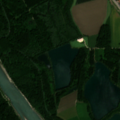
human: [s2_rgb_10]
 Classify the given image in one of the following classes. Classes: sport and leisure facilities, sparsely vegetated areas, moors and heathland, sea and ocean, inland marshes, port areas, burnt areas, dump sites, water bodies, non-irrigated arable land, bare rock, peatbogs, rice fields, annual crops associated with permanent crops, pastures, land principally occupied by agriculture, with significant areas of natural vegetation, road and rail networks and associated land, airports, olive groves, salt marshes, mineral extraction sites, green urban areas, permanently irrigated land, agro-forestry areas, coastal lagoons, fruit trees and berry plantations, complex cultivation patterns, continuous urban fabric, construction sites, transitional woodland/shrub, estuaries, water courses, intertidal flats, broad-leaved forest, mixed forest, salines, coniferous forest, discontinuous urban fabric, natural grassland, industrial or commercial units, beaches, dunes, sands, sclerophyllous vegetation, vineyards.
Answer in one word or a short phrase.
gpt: industrial or commercial units, non-irrigated arable land, complex cultivation patterns, broad-leaved forest, water courses, water bodies